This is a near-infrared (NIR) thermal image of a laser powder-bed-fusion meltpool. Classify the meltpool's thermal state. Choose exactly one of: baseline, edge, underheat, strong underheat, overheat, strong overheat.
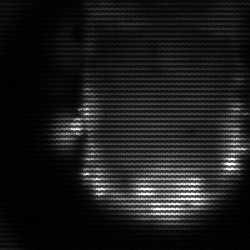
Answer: baseline